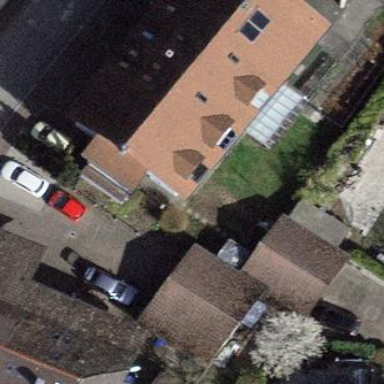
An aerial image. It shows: Terrace building.